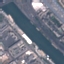
Label: River